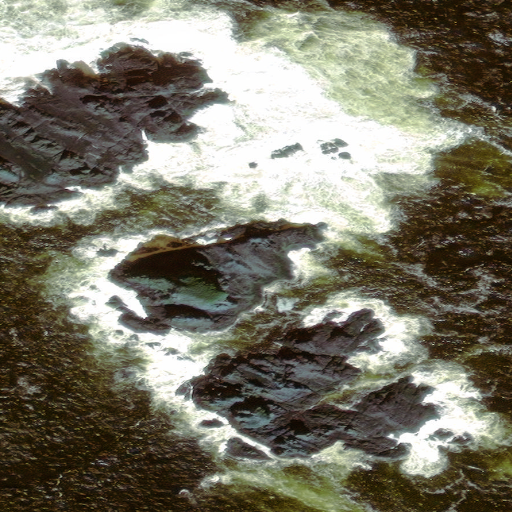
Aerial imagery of island in Alaska named Cooper Islands containing only unknown